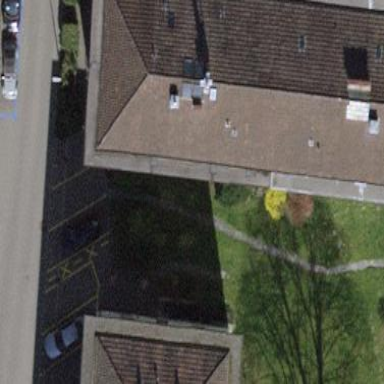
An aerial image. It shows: Hipped-roof building with apartments.